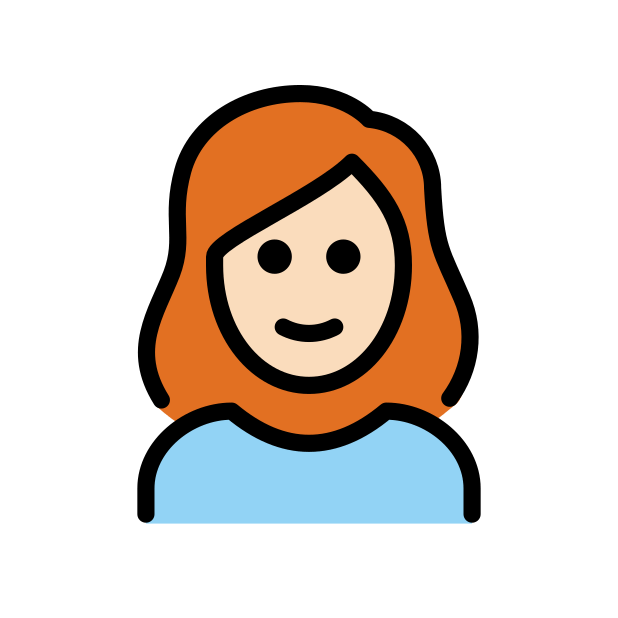
woman: light skin tone, red hair